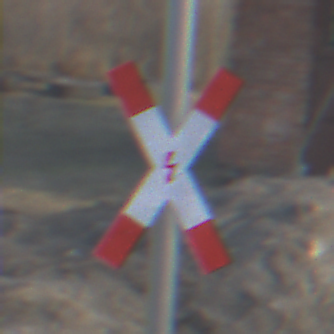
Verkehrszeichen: Andreaskreuz
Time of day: SunriseSunset
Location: Outdoor (Suburban)
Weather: PartlyCloudy
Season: Winter
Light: Natural